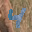
Label: 4